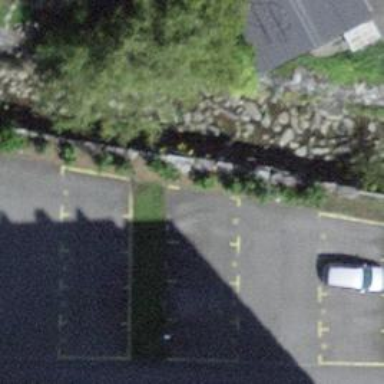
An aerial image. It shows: Parking area.